Question: I've got the following, slow performing, SQL query:
'''
SELECT *
FROM news_events
WHERE 1 AND (user_id = 2416) OR id IN(SELECT content_id FROM likes WHERE user_id = 2416)
ORDER BY id DESC
LIMIT 0,10
'''
The table has indexes on user_id. And the table has an index on user_id.
To try to improve performance I have re-written the query using an INNER JOIN the following way:
'''
SELECT a.*
FROM news_events a
INNER JOIN likes b ON (a.id = b.content_id)
WHERE (a.user_id = 2416) OR (b.user_id = 2416)
ORDER BY a.id DESC
LIMIT 0,10
'''
But performance doesn't improve either. I've run explain on this last query and this is the result:

I appreciate any pointer on what I could do to improve the performance of this query.
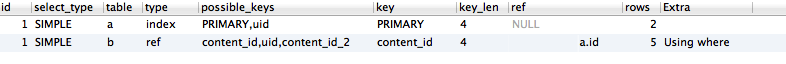
Answer: '''
SELECT *
FROM
(
SELECT a.*
FROM news_events a
WHERE a.user_id = 2416
UNION
SELECT ne.*
FROM news_events ne
INNER JOIN likes l
ON ne.id=l.contentid
WHERE l.user_id = 2416
)
ORDER BY 1 DESC
LIMIT 0,10
'''